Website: macys
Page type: delivery-shipping
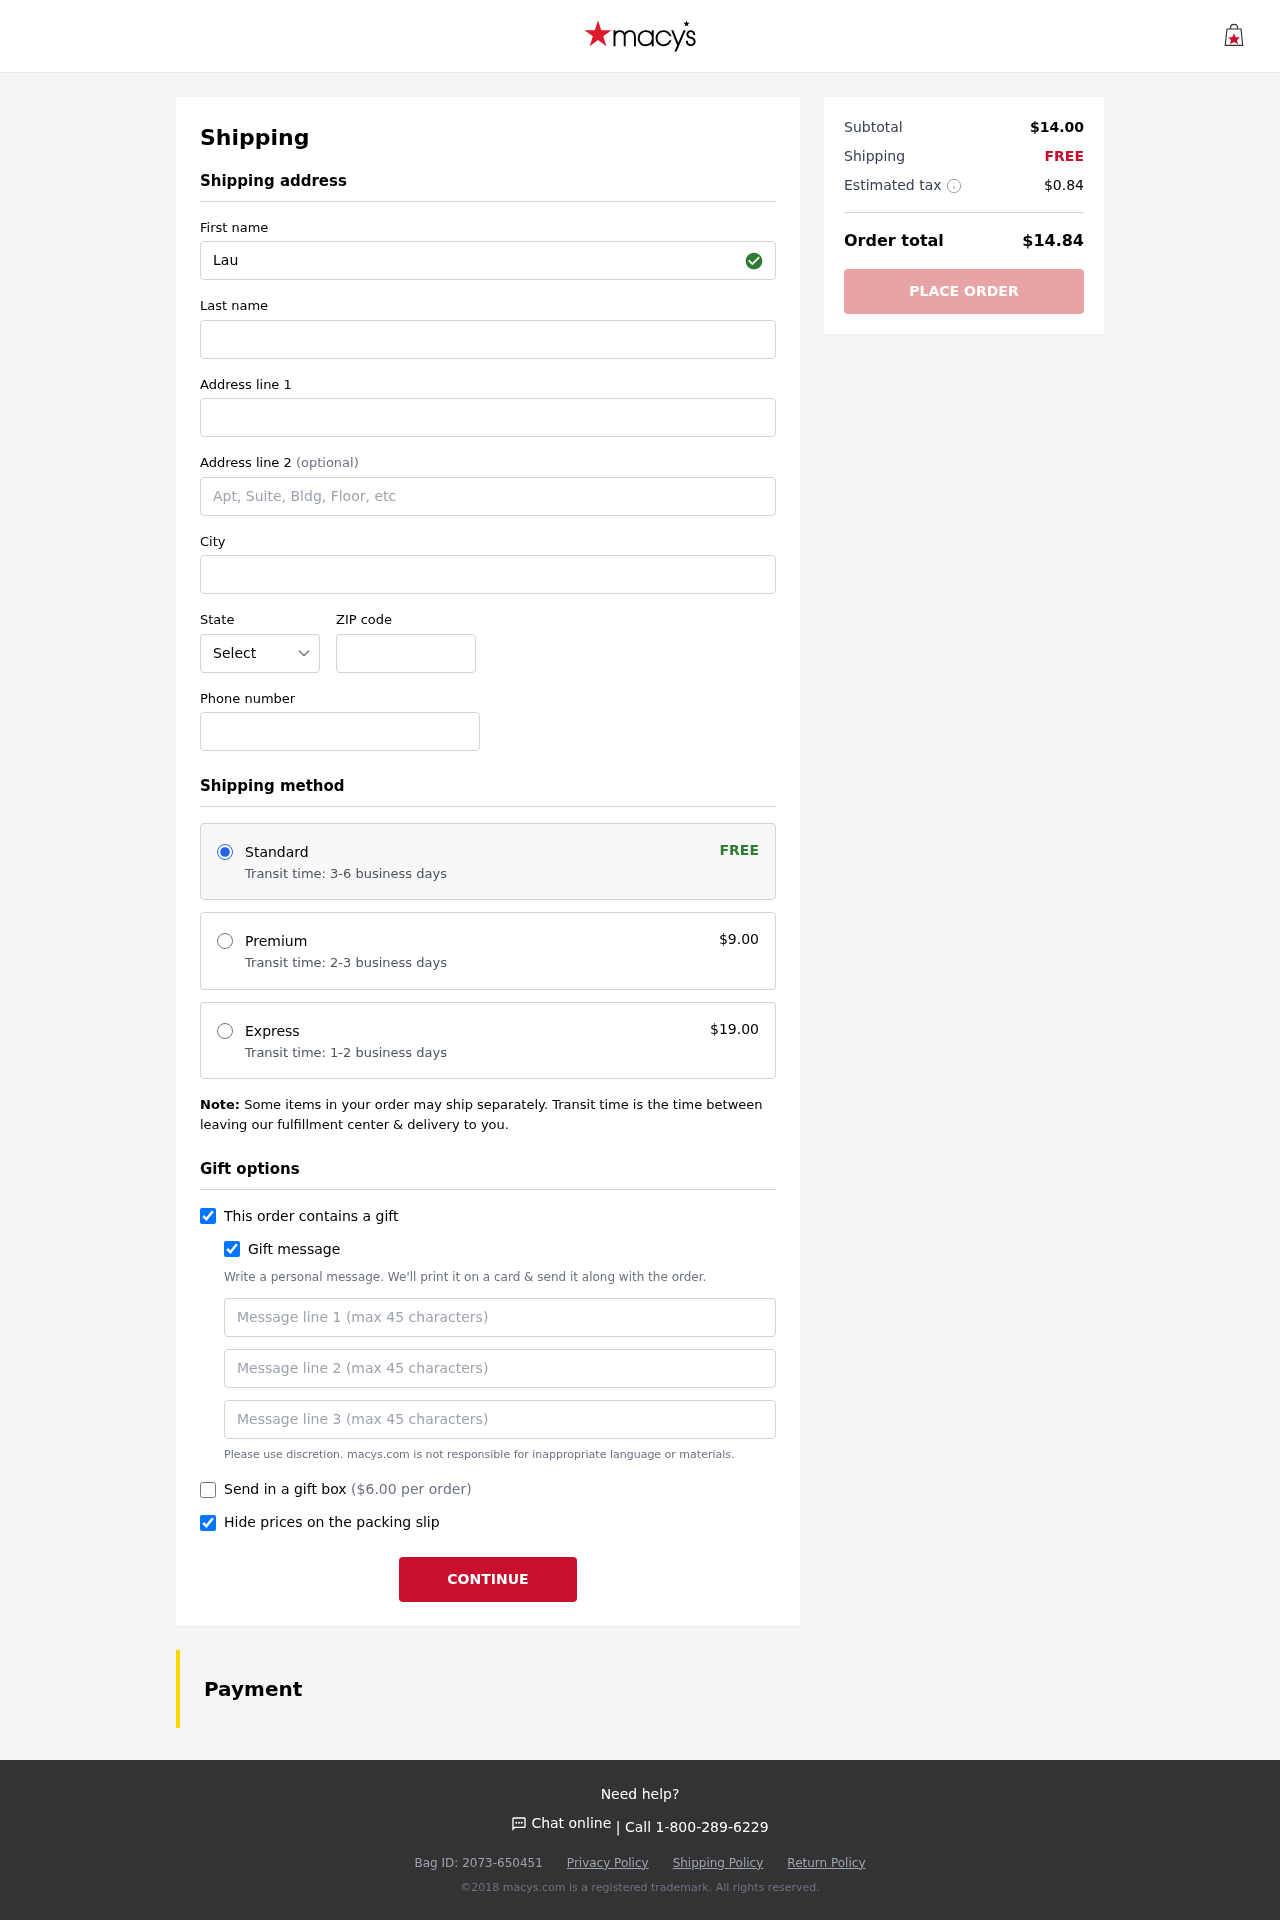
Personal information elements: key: PII_STATE_ABBR
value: WA
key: PII_FIRSTNAME
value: Laura
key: PII_LASTNAME
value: Hoffman
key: PII_STREET
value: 1901 Deleon Dale
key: PII_STREET2
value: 136 Lisa Islands Suite 201
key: PII_CITY
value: Robertside
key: PII_POSTCODE
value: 62351
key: PII_PHONE
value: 8113451672
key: PII_GIFT_MESSAGE
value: Hey Jessica! I thought you’d love this cool neck gaiter to rock during your outdoor adventures—it’s perfect for those sunny days ahead. Hope you enjoy it!  Laura
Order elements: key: ORDER_SHIPPING_STANDARD
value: Transit time: 3-6 business days
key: ORDER_SHIPPING_COST
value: FREE
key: ORDER_SHIPPING_PREMIUM
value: Transit time: 2-3 business days
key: ORDER_SHIPPING_PREMIUM_PRICE
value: $9.00
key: ORDER_SHIPPING_EXPRESS
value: Transit time: 1-2 business days
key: ORDER_SHIPPING_EXPRESS_PRICE
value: $19.00
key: ORDER_GIFT_BOX_PRICE
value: ($6.00 per order)
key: ORDER_SUBTOTAL
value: $14.00
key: ORDER_SHIPPING_COST2
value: FREE
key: ORDER_TAX
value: $0.84
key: ORDER_TOTAL
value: $14.84